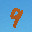
Label: 9